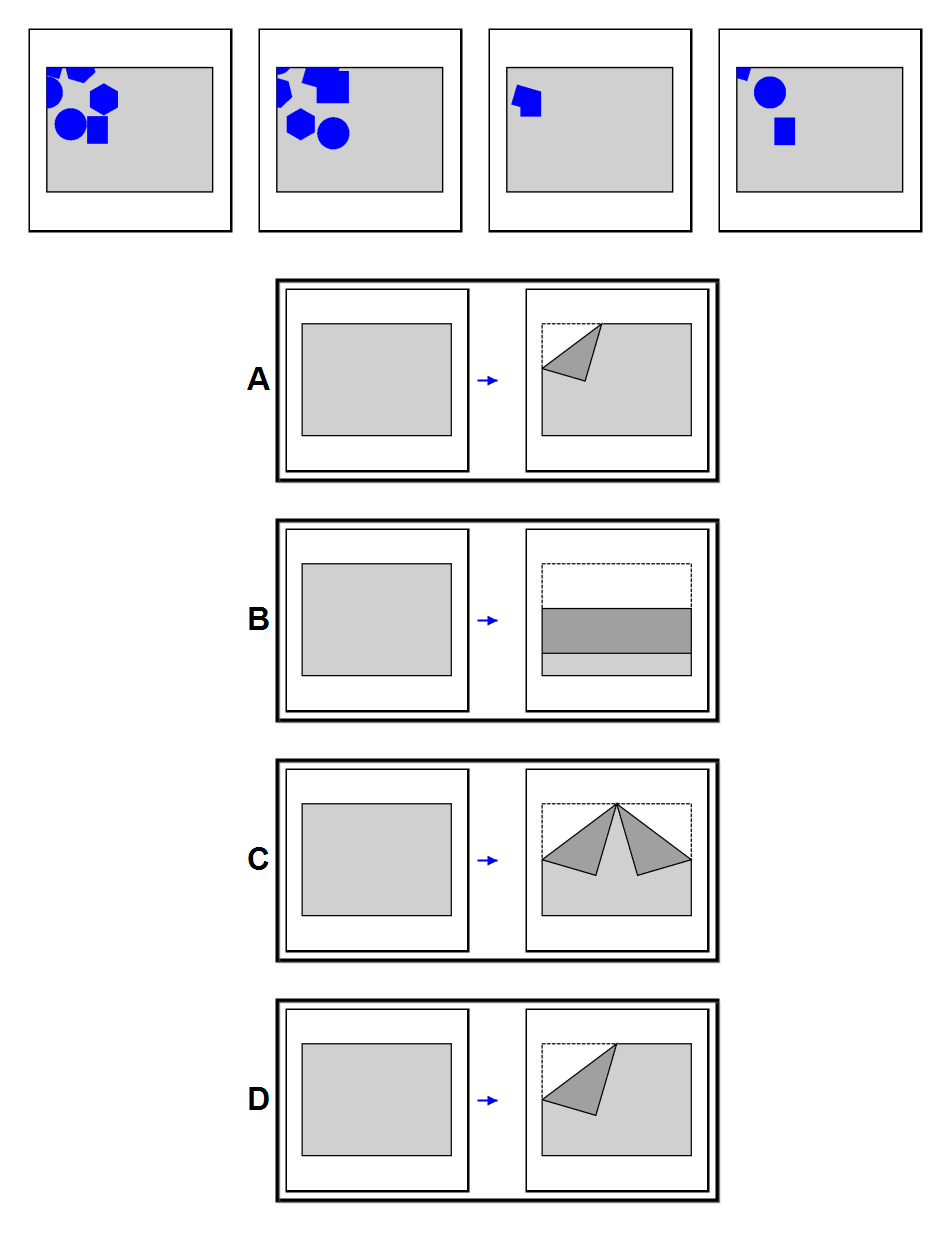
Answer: A